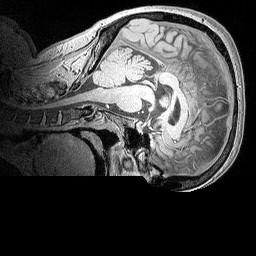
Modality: MP2RAGE
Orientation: sagittal
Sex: female
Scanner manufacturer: siemens
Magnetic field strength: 3 T
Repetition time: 5 s
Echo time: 0.00292 s